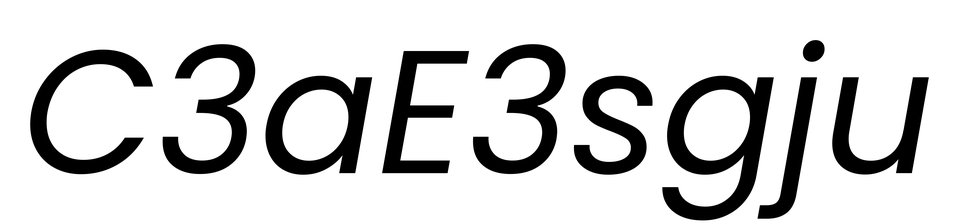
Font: Poppins-Italic